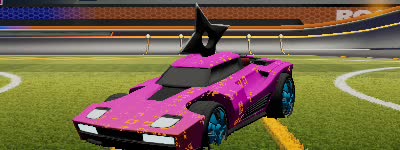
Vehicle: breakout